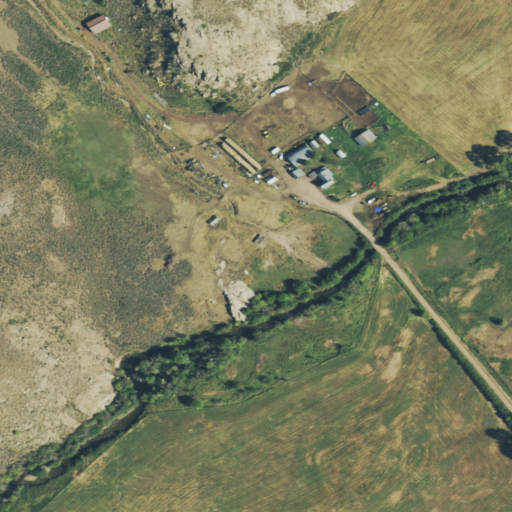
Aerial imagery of valley in Colorado named Flick Gulch containing pasture, shrub, open development, deciduous forest, woody wetlands, and medium intensity development